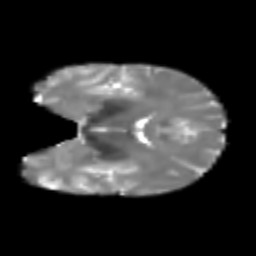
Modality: T2w
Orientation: coronal
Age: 29
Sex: male
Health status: healthy